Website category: jobs
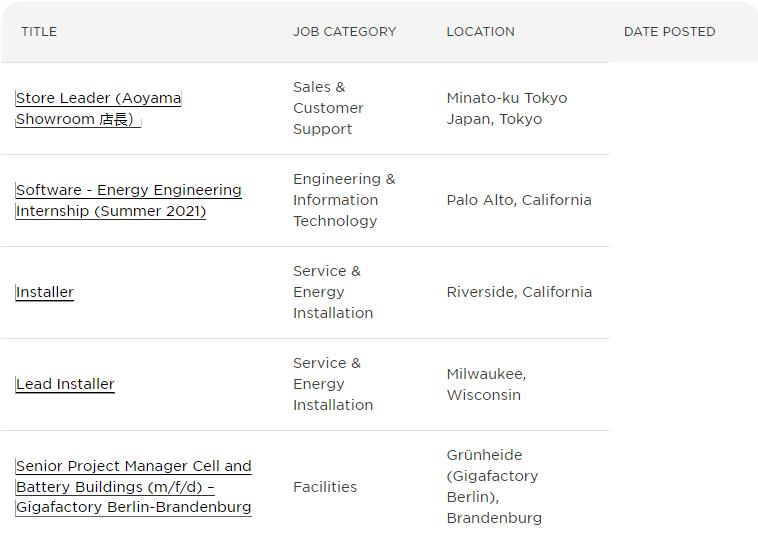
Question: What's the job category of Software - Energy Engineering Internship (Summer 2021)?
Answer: Engineering & Information Technology

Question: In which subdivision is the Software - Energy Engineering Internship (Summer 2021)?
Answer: Engineering & Information Technology

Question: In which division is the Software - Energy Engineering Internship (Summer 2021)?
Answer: Engineering & Information Technology

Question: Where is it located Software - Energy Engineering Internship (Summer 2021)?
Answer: Engineering & Information Technology

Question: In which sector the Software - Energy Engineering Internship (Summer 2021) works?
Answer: Engineering & Information Technology

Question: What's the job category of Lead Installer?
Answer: Service & Energy Installation

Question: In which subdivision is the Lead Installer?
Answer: Service & Energy Installation

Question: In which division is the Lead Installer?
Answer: Service & Energy Installation

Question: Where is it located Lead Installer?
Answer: Service & Energy Installation

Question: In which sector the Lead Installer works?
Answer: Service & Energy Installation

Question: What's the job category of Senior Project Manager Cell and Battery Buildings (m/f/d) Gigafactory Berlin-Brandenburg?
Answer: Facilities

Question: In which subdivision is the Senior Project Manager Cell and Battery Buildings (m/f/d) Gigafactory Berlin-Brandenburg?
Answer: Facilities

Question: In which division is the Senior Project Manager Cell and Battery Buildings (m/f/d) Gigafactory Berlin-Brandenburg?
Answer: Facilities

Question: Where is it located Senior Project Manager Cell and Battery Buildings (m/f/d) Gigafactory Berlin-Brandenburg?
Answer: Facilities

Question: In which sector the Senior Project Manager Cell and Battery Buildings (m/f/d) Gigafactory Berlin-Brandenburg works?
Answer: Facilities

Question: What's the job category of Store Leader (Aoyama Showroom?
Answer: Sales & Customer Support

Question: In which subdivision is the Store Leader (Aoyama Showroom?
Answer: Sales & Customer Support

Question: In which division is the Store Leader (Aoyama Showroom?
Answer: Sales & Customer Support

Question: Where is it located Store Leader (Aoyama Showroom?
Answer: Sales & Customer Support

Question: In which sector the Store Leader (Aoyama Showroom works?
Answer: Sales & Customer Support

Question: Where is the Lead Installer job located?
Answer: Milwaukee, Wisconsin

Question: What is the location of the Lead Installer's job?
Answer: Milwaukee, Wisconsin

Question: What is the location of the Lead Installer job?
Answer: Milwaukee, Wisconsin

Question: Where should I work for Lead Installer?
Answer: Milwaukee, Wisconsin

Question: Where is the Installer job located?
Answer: Riverside, California

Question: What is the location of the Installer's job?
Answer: Riverside, California

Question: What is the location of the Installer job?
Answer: Riverside, California

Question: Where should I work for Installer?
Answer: Riverside, California

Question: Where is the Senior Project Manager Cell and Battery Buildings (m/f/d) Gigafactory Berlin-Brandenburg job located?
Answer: Grnheide (Gigafactory Berlin), Brandenburg

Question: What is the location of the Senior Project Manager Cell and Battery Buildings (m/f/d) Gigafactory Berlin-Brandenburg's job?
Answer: Grnheide (Gigafactory Berlin), Brandenburg

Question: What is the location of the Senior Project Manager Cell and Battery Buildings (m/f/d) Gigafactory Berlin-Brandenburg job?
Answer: Grnheide (Gigafactory Berlin), Brandenburg

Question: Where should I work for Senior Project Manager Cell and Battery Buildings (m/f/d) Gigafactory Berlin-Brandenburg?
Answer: Grnheide (Gigafactory Berlin), Brandenburg

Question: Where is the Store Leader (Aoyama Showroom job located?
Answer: Minato-ku Tokyo Japan, Tokyo

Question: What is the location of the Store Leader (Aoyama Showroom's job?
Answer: Minato-ku Tokyo Japan, Tokyo

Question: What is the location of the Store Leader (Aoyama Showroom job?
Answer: Minato-ku Tokyo Japan, Tokyo

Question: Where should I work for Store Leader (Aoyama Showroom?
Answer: Minato-ku Tokyo Japan, Tokyo

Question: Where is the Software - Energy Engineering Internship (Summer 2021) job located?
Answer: Palo Alto, California

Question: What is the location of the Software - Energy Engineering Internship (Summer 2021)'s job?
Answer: Palo Alto, California

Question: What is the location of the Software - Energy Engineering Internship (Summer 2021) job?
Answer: Palo Alto, California

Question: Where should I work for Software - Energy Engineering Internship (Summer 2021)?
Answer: Palo Alto, California

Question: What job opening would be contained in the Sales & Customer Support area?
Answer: Store Leader (Aoyama Showroom

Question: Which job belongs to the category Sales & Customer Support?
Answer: Store Leader (Aoyama Showroom

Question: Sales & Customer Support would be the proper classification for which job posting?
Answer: Store Leader (Aoyama Showroom

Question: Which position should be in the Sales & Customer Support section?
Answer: Store Leader (Aoyama Showroom

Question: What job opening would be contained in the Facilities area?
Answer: Senior Project Manager Cell and Battery Buildings (m/f/d) Gigafactory Berlin-Brandenburg

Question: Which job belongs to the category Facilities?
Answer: Senior Project Manager Cell and Battery Buildings (m/f/d) Gigafactory Berlin-Brandenburg

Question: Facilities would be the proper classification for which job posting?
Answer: Senior Project Manager Cell and Battery Buildings (m/f/d) Gigafactory Berlin-Brandenburg

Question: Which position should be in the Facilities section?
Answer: Senior Project Manager Cell and Battery Buildings (m/f/d) Gigafactory Berlin-Brandenburg

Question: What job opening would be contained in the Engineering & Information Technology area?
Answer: Software - Energy Engineering Internship (Summer 2021)

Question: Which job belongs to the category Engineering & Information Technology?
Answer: Software - Energy Engineering Internship (Summer 2021)

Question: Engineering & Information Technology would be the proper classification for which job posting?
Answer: Software - Energy Engineering Internship (Summer 2021)

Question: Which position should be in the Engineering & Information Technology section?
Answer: Software - Energy Engineering Internship (Summer 2021)

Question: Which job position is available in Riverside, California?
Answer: Installer

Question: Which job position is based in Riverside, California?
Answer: Installer

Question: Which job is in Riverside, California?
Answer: Installer

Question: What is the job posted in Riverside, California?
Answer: Installer

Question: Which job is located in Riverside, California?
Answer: Installer

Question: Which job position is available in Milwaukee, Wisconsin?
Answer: Lead Installer

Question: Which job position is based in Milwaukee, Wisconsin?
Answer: Lead Installer

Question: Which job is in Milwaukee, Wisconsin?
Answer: Lead Installer

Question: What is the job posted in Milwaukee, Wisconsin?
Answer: Lead Installer

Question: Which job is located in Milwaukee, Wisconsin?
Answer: Lead Installer

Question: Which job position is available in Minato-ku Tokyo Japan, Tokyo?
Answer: Store Leader (Aoyama Showroom

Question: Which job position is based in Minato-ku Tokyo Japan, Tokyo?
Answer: Store Leader (Aoyama Showroom